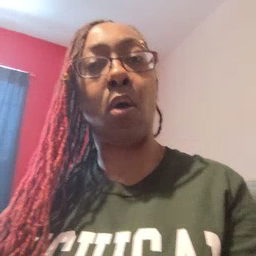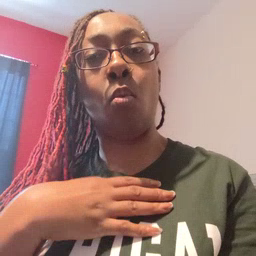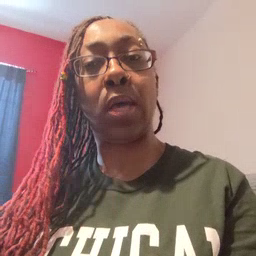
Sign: white